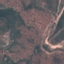
Land use / land cover: HerbaceousVegetation